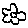
Label: flower